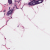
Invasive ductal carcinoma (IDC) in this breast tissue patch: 0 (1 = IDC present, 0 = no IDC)